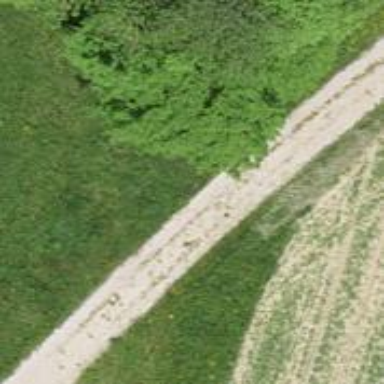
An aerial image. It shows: Track road with grade4 tracktype.